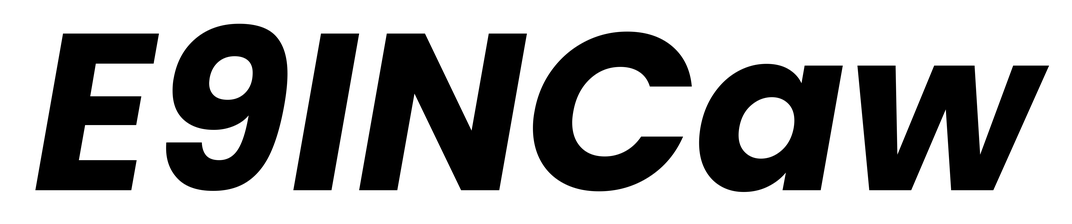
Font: Poppins-BoldItalic